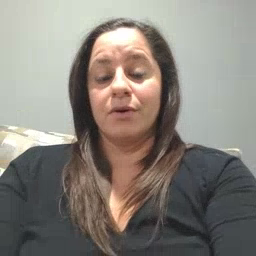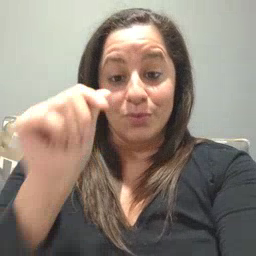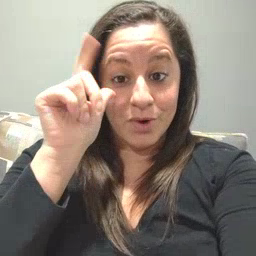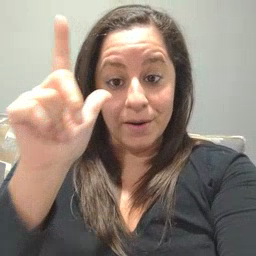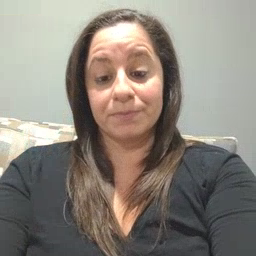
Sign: wake